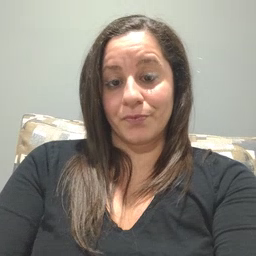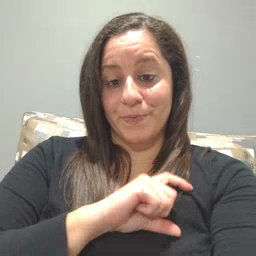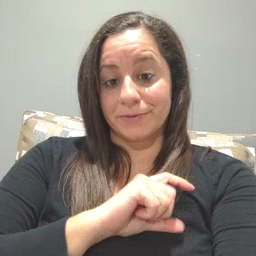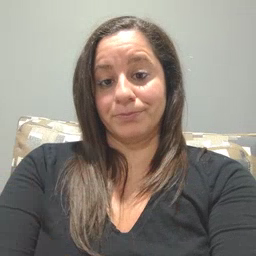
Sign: police